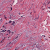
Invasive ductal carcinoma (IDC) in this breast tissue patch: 1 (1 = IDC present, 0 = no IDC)